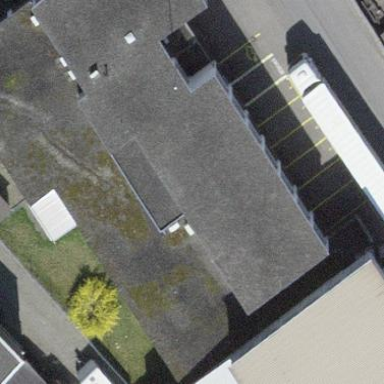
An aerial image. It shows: Industrial building.